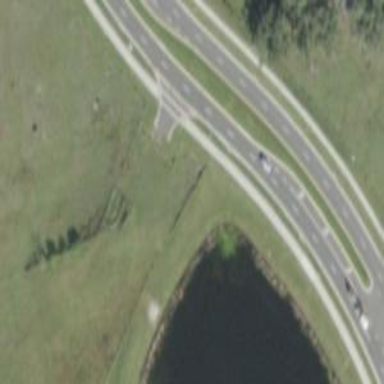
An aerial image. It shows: Tertiary road.